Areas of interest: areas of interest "Home Furnishing and Building Materials Market"
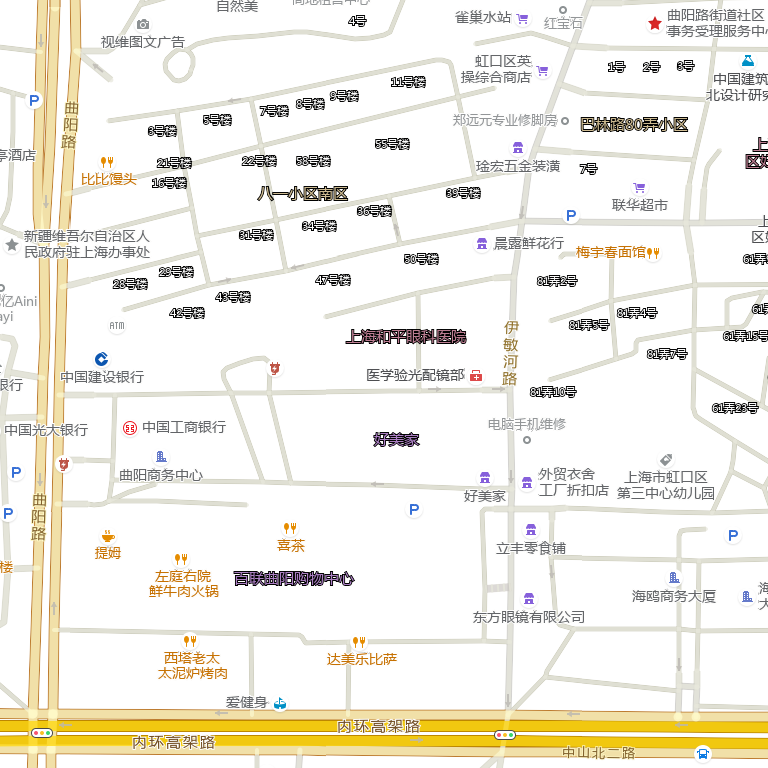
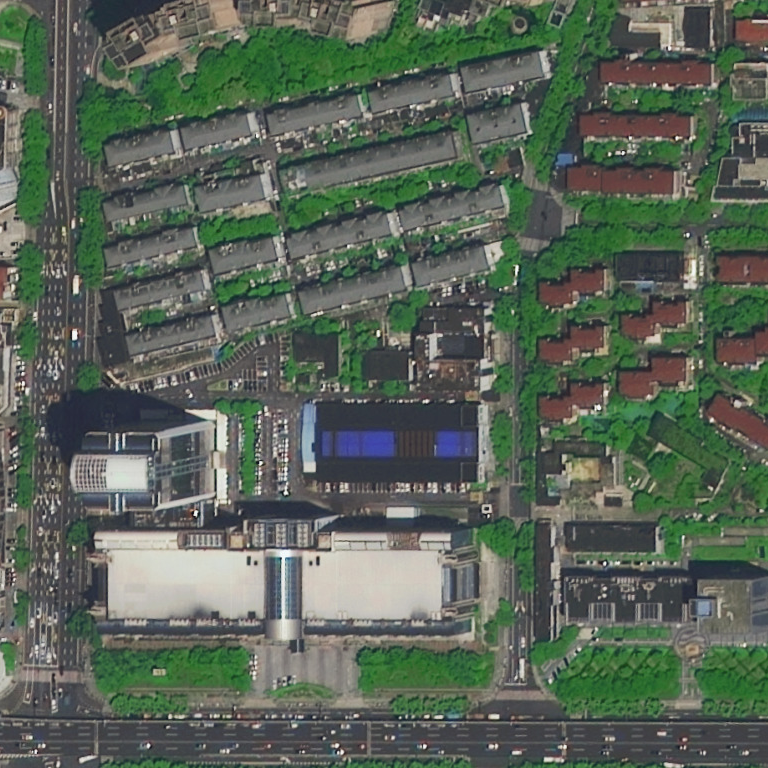